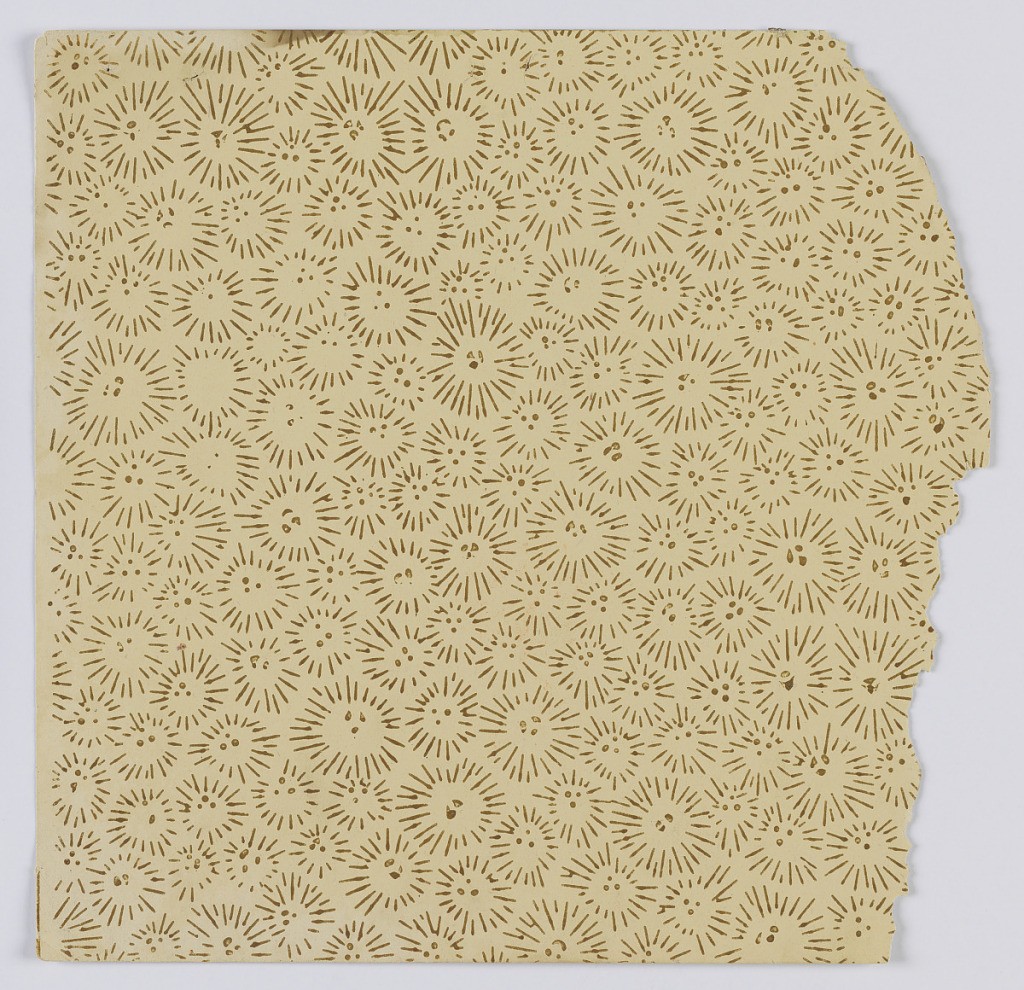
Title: Sidewall sample
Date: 1880–90
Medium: Machine-printed on paper
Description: Fragmentary wallpapers from sample book, including aesthetic-style and Anglo-Japanesque designs.

72 pages of samples.